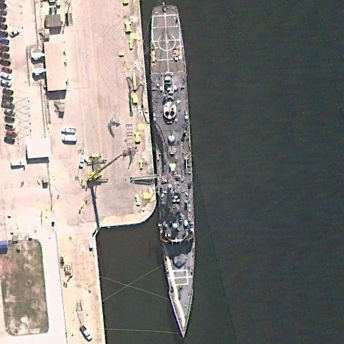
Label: Ticonderoga-class_cruiser